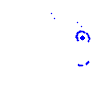
Particle: pion